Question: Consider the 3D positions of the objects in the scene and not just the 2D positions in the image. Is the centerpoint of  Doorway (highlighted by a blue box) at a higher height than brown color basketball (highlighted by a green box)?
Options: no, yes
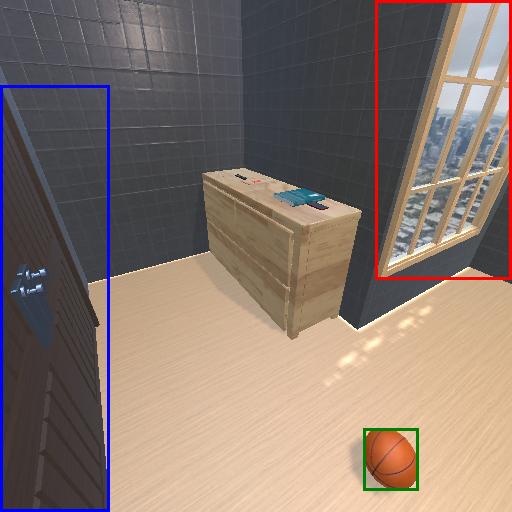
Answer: no